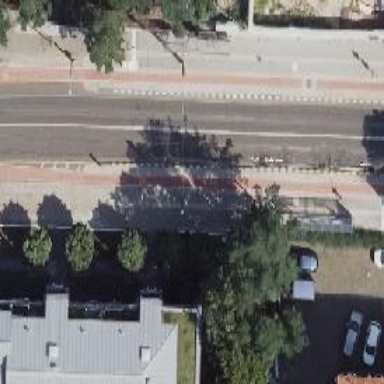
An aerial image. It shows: Tertiary road with asphalt surface. It has separate sidewalk and cycle track on both sides.